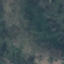
Land use / land cover: HerbaceousVegetation